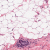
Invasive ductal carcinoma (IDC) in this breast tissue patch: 0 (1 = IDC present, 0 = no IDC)